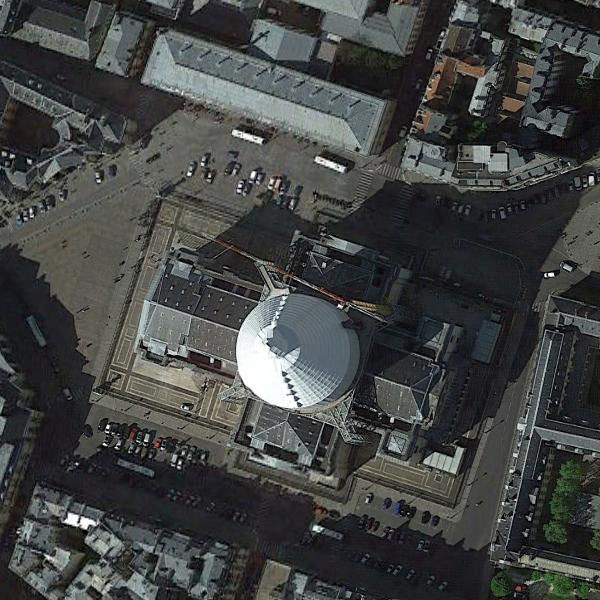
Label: Church